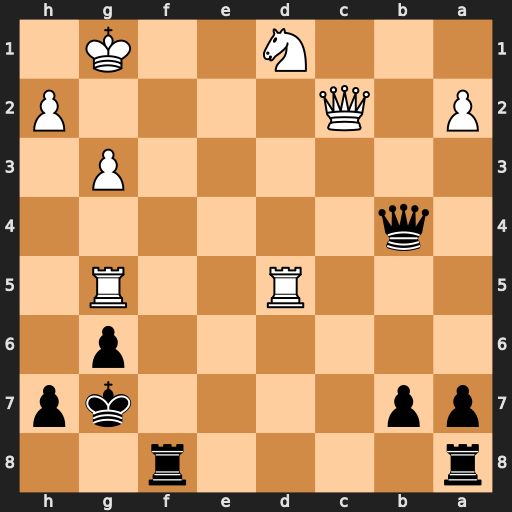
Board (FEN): r4r2/pp4kp/6p1/3R2R1/1q6/6P1/P1Q4P/3N2K1
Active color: b
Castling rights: -
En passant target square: -
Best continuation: Qe1+ Kg2 Qf1#